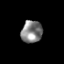
Tissue: prostate
Cell type: Myeloid cells
Senescence score: 0.3533
Nuclear area (px): 452
Mean DAPI intensity: 133.288